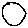
Label: circle